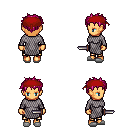
a pixel art fantasy rpg character, female body template, human, tanned skin, chain mail, gold greaves, pink bedhead hairstyle, red bandana, white slippers, dagger, four views (front, back, left, right), 2x2 character sprite sheet, small pixel art, hard edges, no anti-aliasing